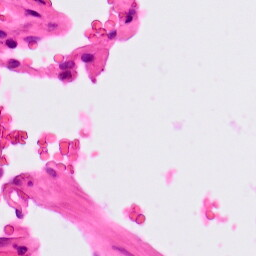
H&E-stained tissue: Lung